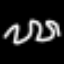
Label: squiggle